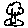
Label: tree